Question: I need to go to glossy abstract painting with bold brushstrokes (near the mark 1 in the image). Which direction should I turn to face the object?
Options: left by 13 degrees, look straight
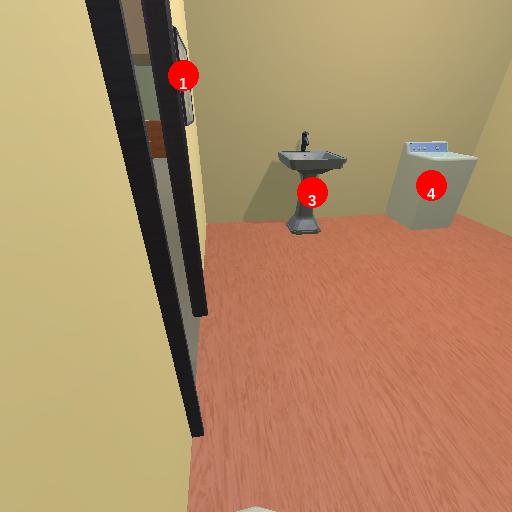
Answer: left by 13 degrees